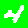
Digit: 4